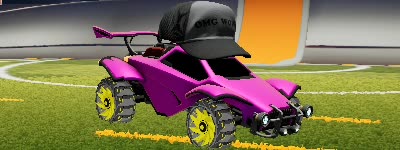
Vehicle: octane